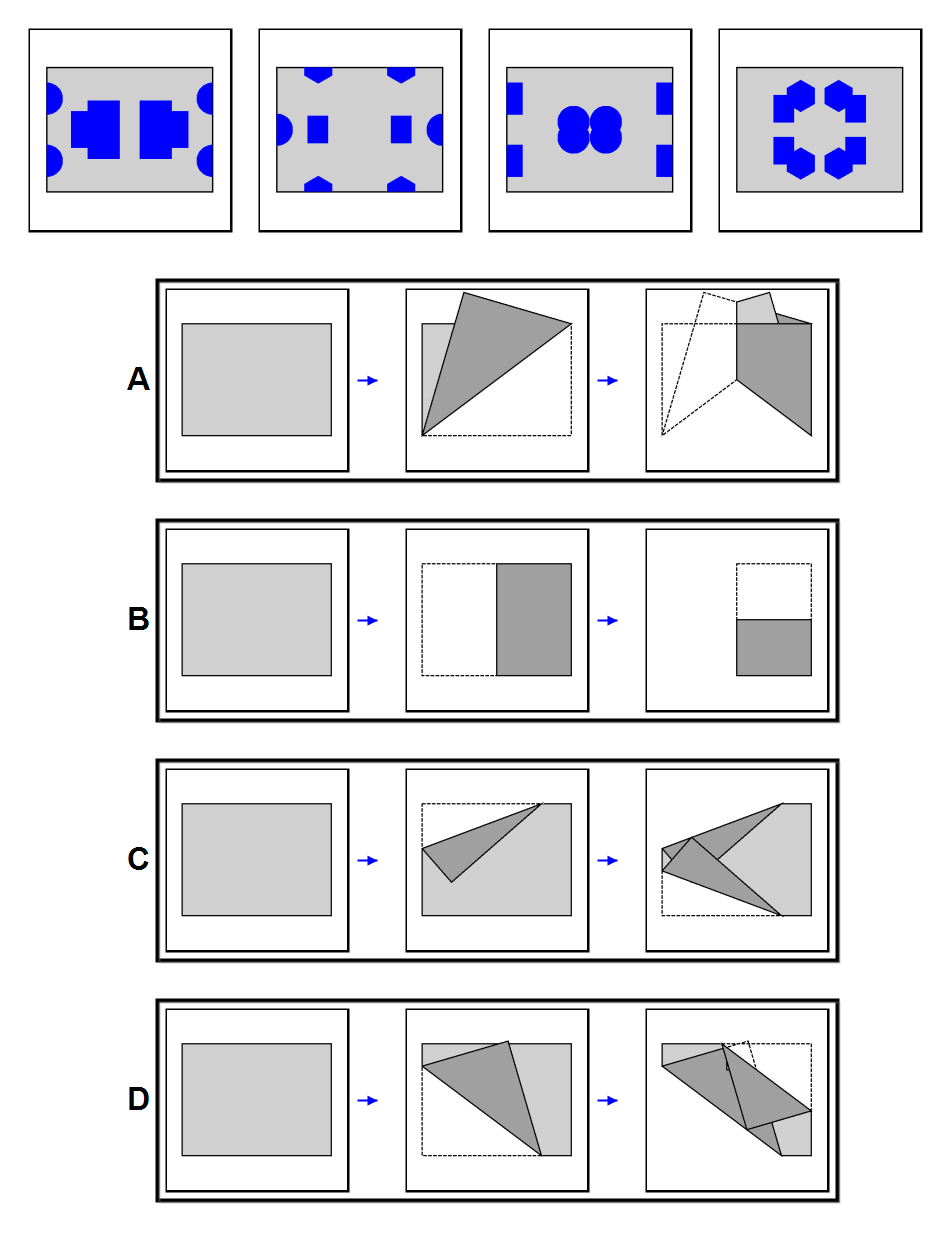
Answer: B